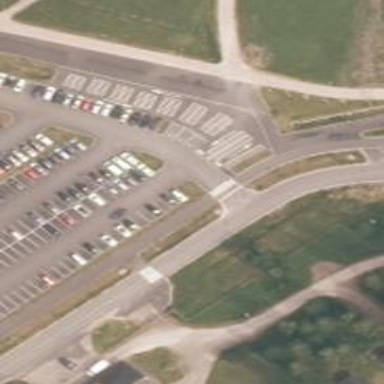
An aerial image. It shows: Uncontrolled crossing on the road.